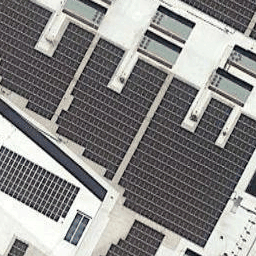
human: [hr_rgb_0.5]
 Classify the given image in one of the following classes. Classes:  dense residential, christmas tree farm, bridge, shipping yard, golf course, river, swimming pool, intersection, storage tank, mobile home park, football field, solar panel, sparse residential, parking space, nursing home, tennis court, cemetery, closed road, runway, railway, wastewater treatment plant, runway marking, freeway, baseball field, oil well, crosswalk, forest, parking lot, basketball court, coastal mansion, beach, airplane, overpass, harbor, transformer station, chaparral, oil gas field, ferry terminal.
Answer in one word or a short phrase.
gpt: solar panel